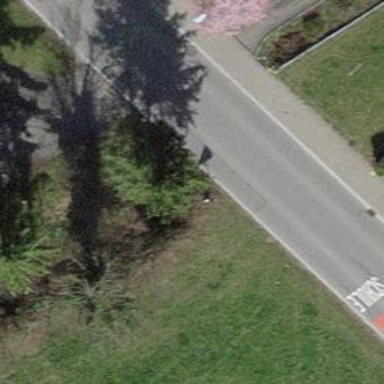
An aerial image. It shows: Bus stop with platform for public transport.